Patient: sex F, age 74
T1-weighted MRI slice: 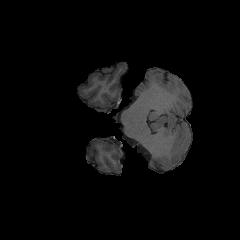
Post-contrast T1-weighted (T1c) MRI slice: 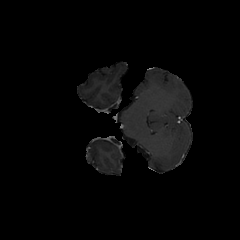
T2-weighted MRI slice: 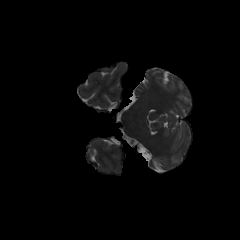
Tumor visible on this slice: no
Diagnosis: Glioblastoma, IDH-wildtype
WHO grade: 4